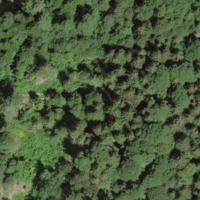
EUNIS habitat code: 44
Species observed at this site:
Fagus sylvatica